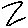
Label: zigzag